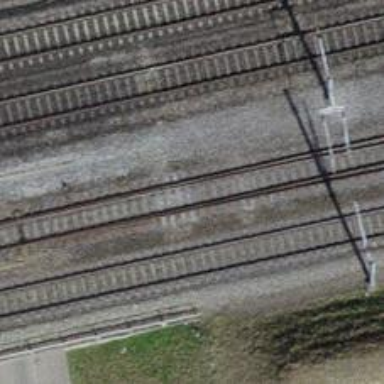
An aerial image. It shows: Single-track electrified railway with contact line.